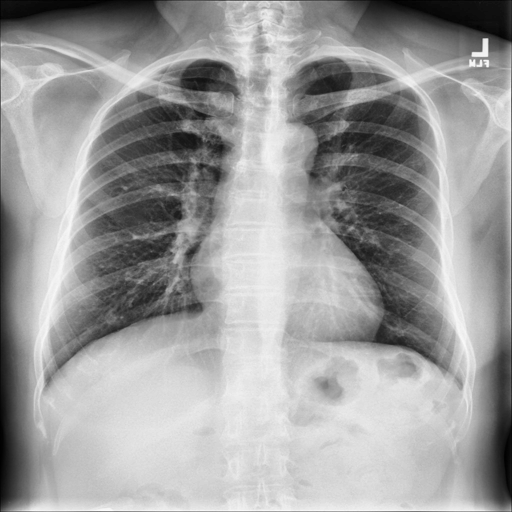
Finding: NORMAL